Question: In my data warehouse, I have the following dimension that I want to create a Parent Child hierarchy. My problem is this. The Primary key is OfficerPeopleID, which is NOT either the parent or child. The Parent is MgrPeopleID, and the child is PeopleID.
If I change the default key when creating a dimension to PeopleID, it appears as if it will work, but then I receive errors while processing because of it seeing multiple copies of PeopleID. The reason there are multiples is because it is a SCD type 2 and the Primary Key, (OfficerPeopleID) is the surrogate key for the table. I know I am not the only one that has tried creating a parent child reference on fields other than the Primary key?
Thank you!

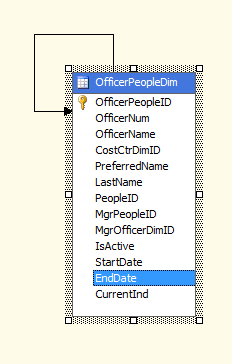
Answer: I don't think you would want to do that. If I understand you correctly, PeopleID is your natural key or your source system key and OfficerPeopleID is your DW surrogate key. In this case you would need to have a column which stores the Parent surrogate key not the parent natural key. In other words, you should be able to create a foreign key for the table to itself. Based on what you have right now, you could have more than one record for the manager which would make it ambiguous as to which record is the correct one. Also, for the parent child to work you, the child has to be the key for the table.
If you want to do it properly you should populate the MgrOfficerPoepleID (new column) in your ETL process. If you are going to do that make sure you update the manager key value when you have a new row because of SCD2. However, if you still wish to do it as a named query in SSAS DSV, you can do something like this
'''
SELECT
OffcerPeopleID,
-- ... insert other columns here
PeopleID,
MgrPeopleID,
(SELECT OfficerPeopleID
FROM dbo.Employee
WHERE(e.MgrPeopleID = PeopleID) AND (IsCurrent = 1)) AS MgrOfficerPoepleID
FROM dbo.OfficerPeopleDim AS e
WHERE IsCurrent = 1 -- this is your SCD2 flag. you could also use two date range columns
'''